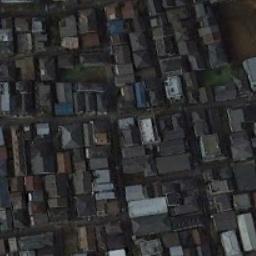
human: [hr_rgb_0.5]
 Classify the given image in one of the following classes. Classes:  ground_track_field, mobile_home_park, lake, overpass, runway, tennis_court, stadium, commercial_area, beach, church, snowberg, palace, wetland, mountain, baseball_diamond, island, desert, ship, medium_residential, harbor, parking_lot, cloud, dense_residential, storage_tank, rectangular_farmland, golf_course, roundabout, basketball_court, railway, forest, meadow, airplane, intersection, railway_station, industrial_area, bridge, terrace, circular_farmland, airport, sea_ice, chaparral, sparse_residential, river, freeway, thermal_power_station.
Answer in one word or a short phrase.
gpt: dense_residential